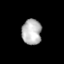
Tissue: lung
Cell type: Endothelial cells
Senescence score: 0.5731
Nuclear area (px): 488
Mean DAPI intensity: 184.236